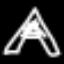
Label: The Eiffel Tower